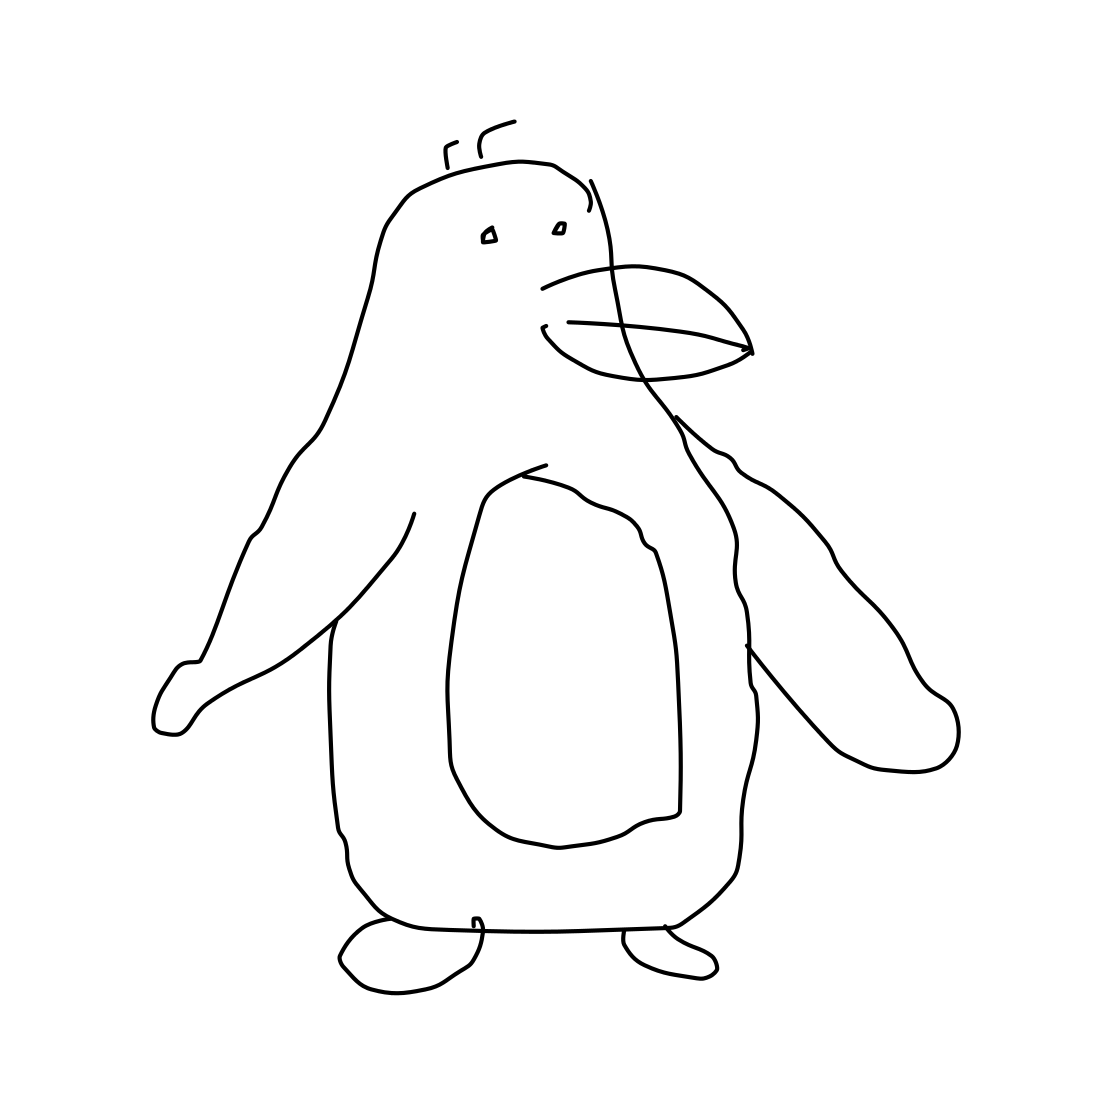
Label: penguin